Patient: sex M, age 64
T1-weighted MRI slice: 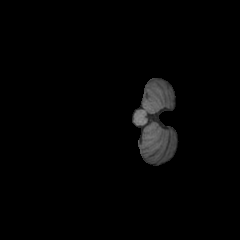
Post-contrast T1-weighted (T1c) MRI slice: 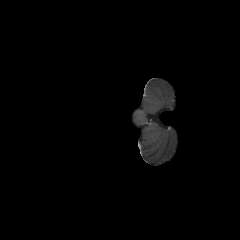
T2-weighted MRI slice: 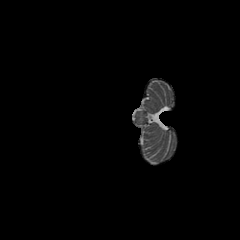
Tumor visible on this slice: no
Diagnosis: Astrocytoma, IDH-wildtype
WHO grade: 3